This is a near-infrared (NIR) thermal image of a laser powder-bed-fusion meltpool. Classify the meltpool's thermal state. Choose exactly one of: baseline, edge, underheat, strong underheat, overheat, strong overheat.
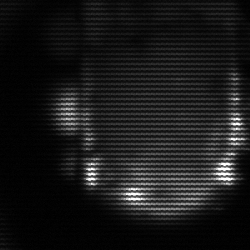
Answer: baseline